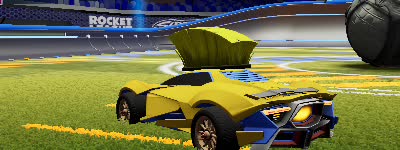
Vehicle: werewolf